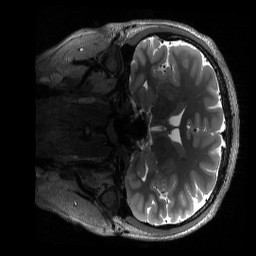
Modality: T2w
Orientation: coronal
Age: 25
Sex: male
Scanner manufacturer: siemens
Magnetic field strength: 3 T
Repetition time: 3.2 s
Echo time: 0.563 s